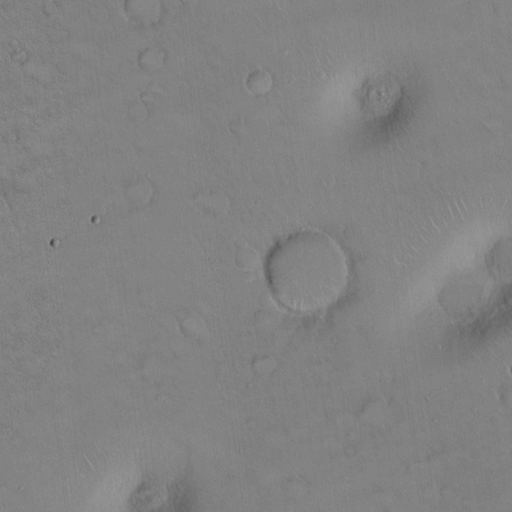
Objects detected: cone, cone, cone